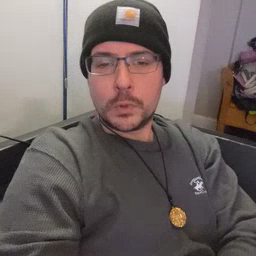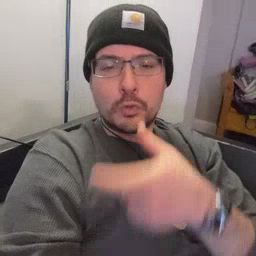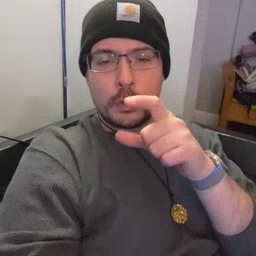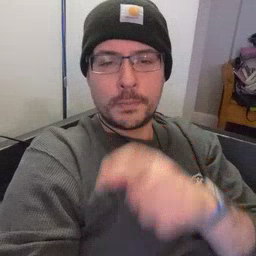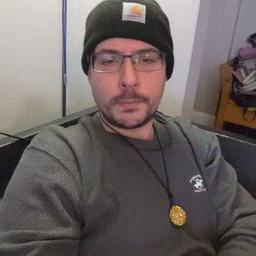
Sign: drink